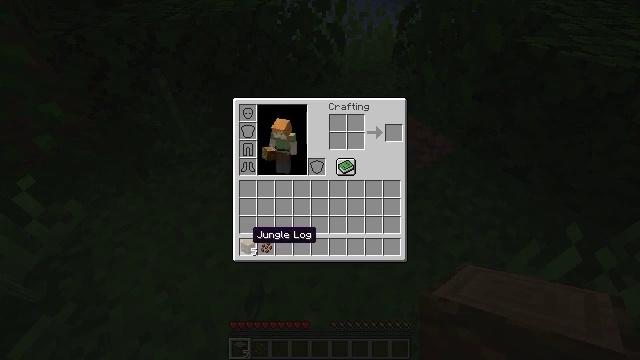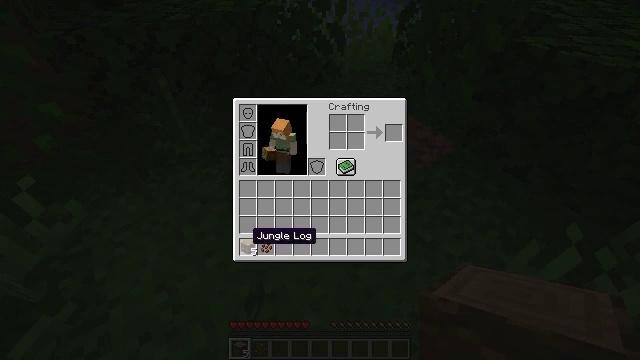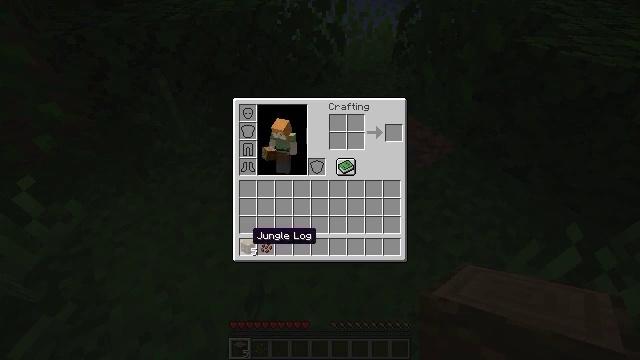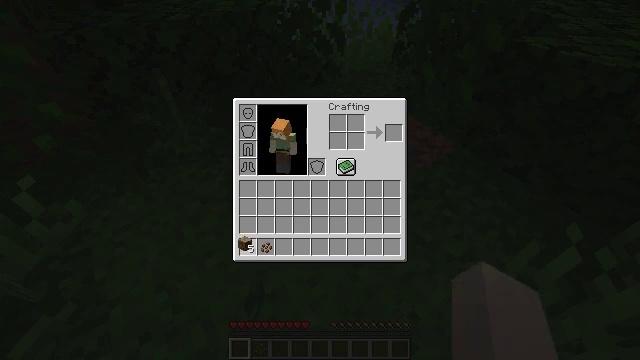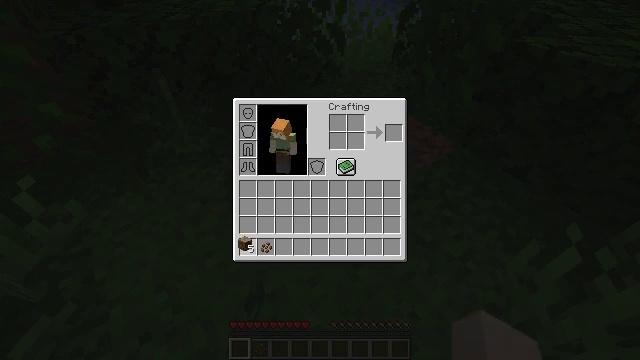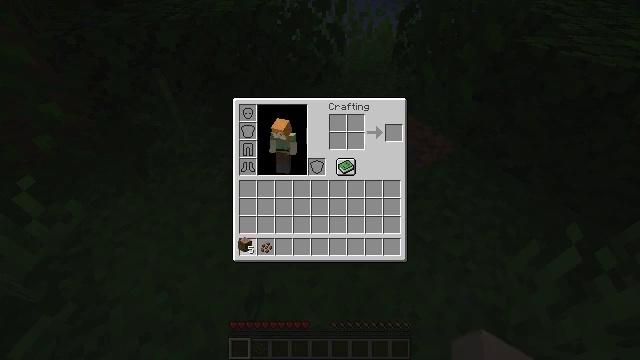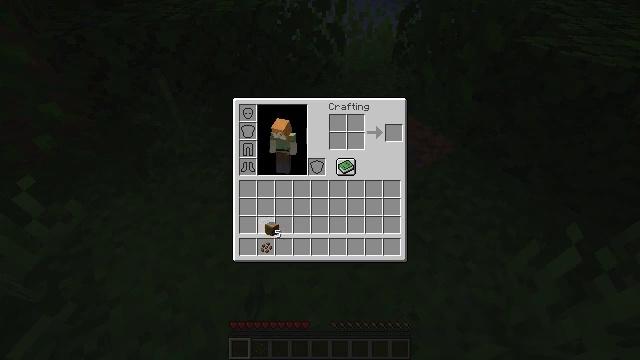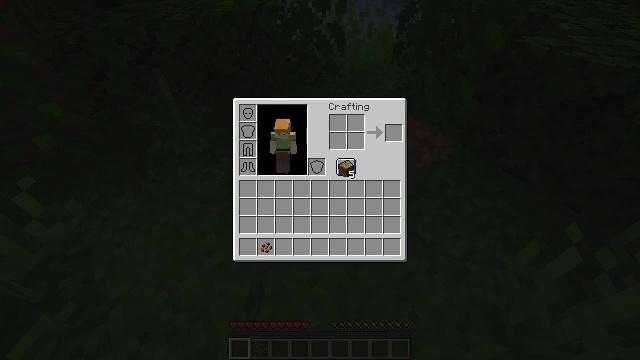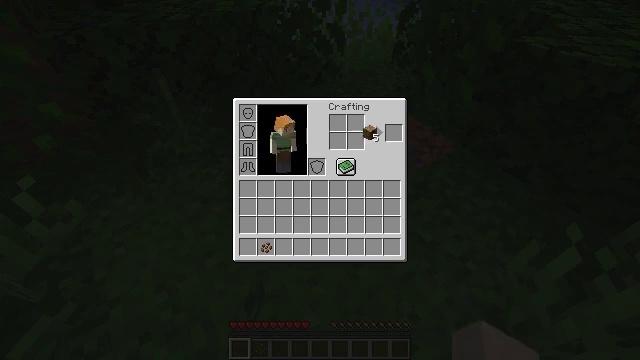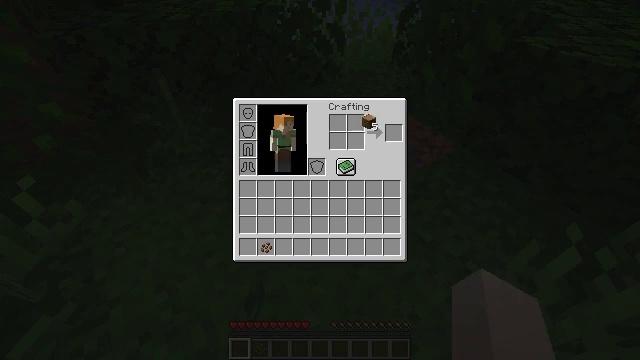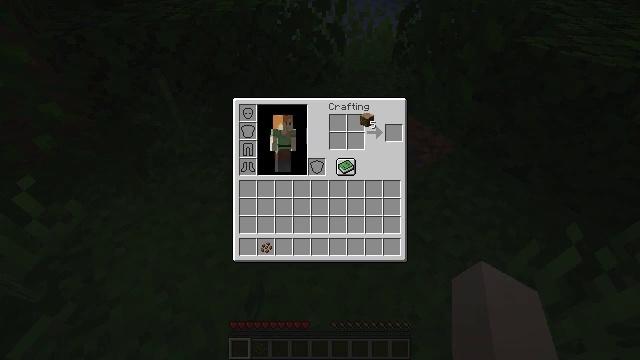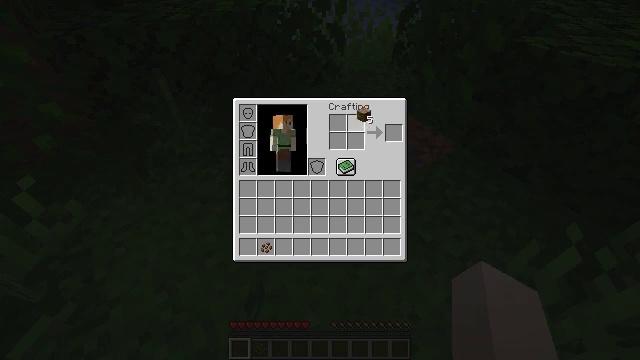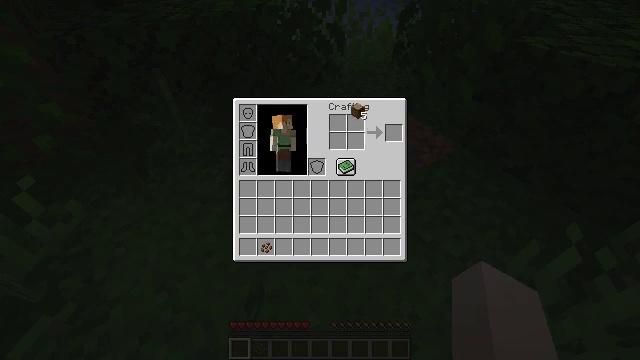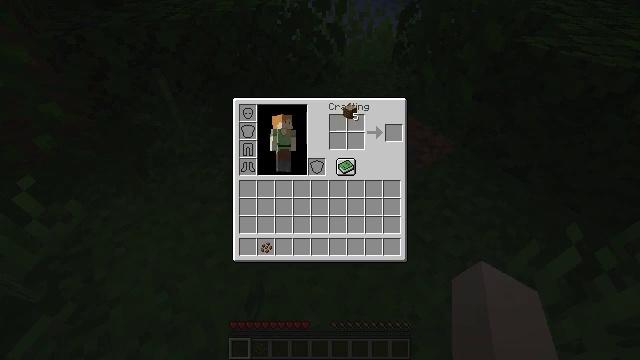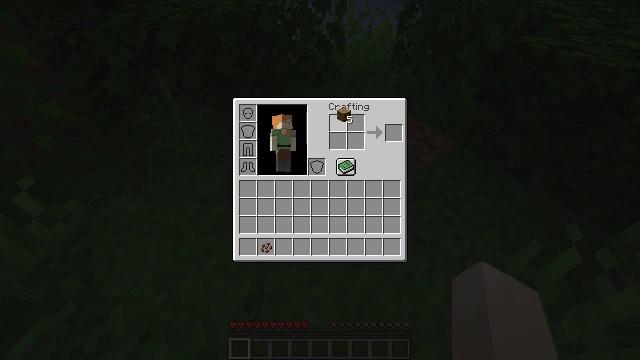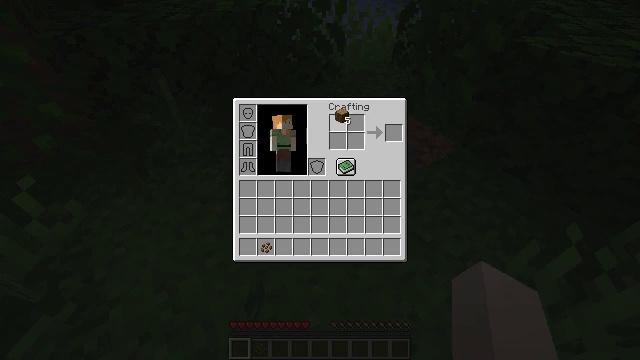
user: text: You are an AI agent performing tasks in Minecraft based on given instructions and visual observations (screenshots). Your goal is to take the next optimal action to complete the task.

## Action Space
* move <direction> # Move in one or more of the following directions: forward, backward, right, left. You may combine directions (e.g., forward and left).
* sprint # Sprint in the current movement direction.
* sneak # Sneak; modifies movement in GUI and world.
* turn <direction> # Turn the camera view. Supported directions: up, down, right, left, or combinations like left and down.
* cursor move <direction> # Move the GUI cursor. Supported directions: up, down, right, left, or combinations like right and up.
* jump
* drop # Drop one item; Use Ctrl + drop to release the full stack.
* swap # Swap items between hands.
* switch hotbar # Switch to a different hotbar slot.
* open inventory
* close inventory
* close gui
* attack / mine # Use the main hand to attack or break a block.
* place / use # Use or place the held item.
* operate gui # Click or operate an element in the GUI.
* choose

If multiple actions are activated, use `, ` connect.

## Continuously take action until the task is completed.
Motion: motion action
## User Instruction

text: Create jungle planks from jungle logs.
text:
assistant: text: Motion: no_op
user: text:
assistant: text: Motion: no_op
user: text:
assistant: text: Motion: operate gui
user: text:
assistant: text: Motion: operate gui
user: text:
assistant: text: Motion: no_op
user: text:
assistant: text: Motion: cursor move right and up
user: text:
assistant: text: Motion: cursor move right and up
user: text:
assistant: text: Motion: cursor move right and up
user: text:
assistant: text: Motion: cursor move up
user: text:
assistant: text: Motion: no_op
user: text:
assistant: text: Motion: no_op
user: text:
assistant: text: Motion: no_op
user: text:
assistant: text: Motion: cursor move left
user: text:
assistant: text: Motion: no_op
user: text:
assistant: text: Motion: no_op
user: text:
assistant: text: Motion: operate gui
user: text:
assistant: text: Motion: operate gui
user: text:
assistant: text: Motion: operate gui
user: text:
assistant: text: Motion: no_op
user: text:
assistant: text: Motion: no_op
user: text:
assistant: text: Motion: cursor move right
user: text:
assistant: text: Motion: cursor move right and down
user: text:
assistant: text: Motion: no_op
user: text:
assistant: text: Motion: no_op
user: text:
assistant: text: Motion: no_op
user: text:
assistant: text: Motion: no_op
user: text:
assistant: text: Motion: no_op
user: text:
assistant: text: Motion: no_op
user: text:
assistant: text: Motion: no_op
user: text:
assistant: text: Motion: no_op